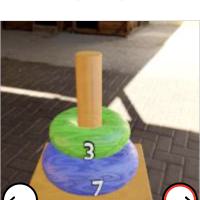
Task: sum
Answer: 10